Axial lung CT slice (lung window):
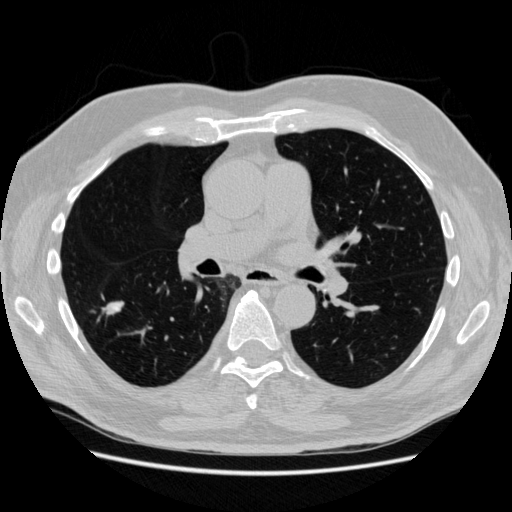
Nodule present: yes
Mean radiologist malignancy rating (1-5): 3.75